Question: I have a ASP.Net web api which is intended to send a new file over the internet encoded as 'Base64'. To do so, I have a public exposed REST service:
'''
string imei = ControllerContext.Request.Headers.GetValues("IMEI").FirstOrDefault();
byte[] FileAsBytes = null;
String base64 = null;
var svcs = new CrudService.CrudServiceClient();
if (svcs.IsDeviceAccepted(imei))
{
FileAsBytes = svcs.DownloadSoftwareVersion();
}
if(FileAsBytes != null)
{
base64 = Convert.ToBase64String(FileAsBytes);
}
return base64;
'''
and a Private service, CRUD service, which communicates directly with the database and the core layers.
After some debugging I found out that this service returns the correct lenght, something like '<PHONE> bytes', which seems to correspond to the size of file. However on the client side, I am contacting this service inside a 'AsyncTask':
'''
@Override
protected String doInBackground(String... params) {
Log.i("UpdateManager: ", "Inside doInBackground");
try {
String imei = params[0];
String urlString = "http://10.118.18.50/Mobile.RESTPublicService/api/SoftwareUpdate";
HttpPost post = new HttpPost(urlString);
post.addHeader("IMEI", imei);
response = httpClient.execute(post);
Log.w("Update-Response: ",
Integer.toString(response.getStatusLine().getStatusCode())
+ " " + response.getStatusLine());
if (response.getStatusLine().getStatusCode() == HttpStatus.SC_OK) {
is = response.getEntity().getContent();
IOUtils.copy(is, writer, "UTF-8");
_log.debug(writer.toString());
Log.w("CONTENT: ", writer.toString());
byte[] result = new byte[MAX_FILE_SIZE]; //<PHONE> b
result = decodeBase64(writer.toString());
Log.w("BYTE ARRAY LENGTH: ", Integer.toString(result.length));
}
} catch (ClientProtocolException e) {
Log.e("Client: ", e.getMessage());
_log.error(e.getMessage());
return FAILED_DUE_TO_EXCEPTION;
} catch (IOException e) {
Log.e("IO: ", e.getMessage());
_log.error(e.getMessage());
return FAILED_DUE_TO_EXCEPTION;
}
return response.getStatusLine().toString();
}
'''
The interesting point here is the 'result = decodeBase64(writer.toString());' and the decodeBase64 method:
'''
protected byte[] decodeBase64(String s) {
return Base64.decode(s);
}
'''
The String 's' is what I get from the webservice:
'''
UEsDBBQACAgIAJteK0IAAAAAAAAAAAAAAAAZAAQAcmVzL2FuaW0vYWN0aXZpdHlmYWRlLnhtbP7KAABdkN9OwjAchc+PbW4YErnwgkRuuSGEek1MDI/SsMkmbF26es8D+AA+hs+hD6Wn0GXKab60/fq/ETK8CyCY4xNgL4TuCUPuyANZkEeyIXvySiaTqnGFbc1RO2MxHr9YU2+PbamRps5cWlmWv1ntKtNQ6ia3psqxXJbOtRul
'''
This is not the whole file, but I can see that this is 'base64 encoded'
When this string is passed inti the 'decodeBase64' method I only get this error message:

Then the application terminates. Is this the way to handle 'Base64' String? Can someone suggest how I can create a file from this 'base64' string? My first thought was to convert it to a 'byte' array, and then create a file.
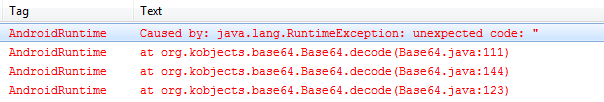
Answer: Looks to me like you've got a quoted string there - because '"' is what seems to be making it blow up. Is the web service returning a JSON string? If it is, then it will be surrounded by quotes and you have to take those off in order to parse it from base 64.